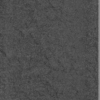
Label: dusty